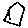
Label: house